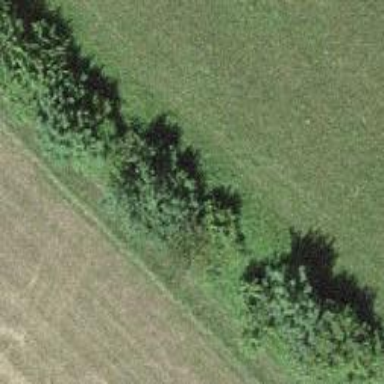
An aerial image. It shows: Hedge barrier.